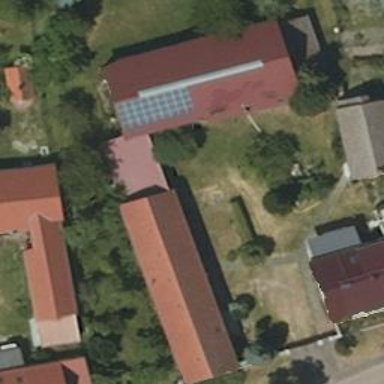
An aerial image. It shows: Building with gabled roof oriented along its structure. The roof is painted red.